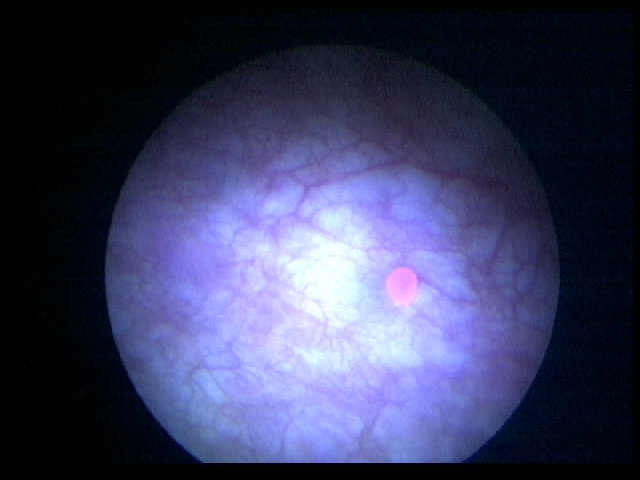
Modality: BLC
Class: Malignant
Subclass: CIS
Lesion: L4
Stage: Tis
Morphology: Non-papillary
Bladder cancer association: Yes